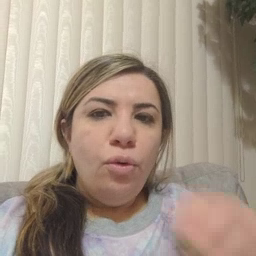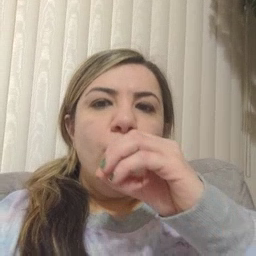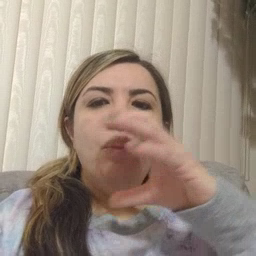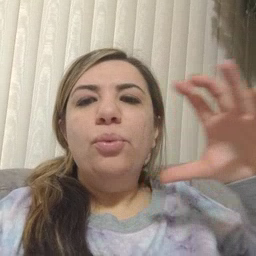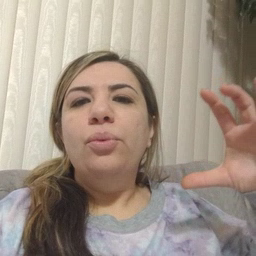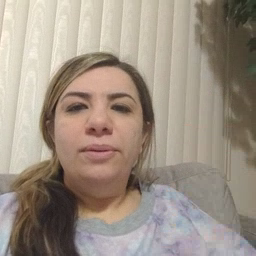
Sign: balloon